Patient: sex M, age 50
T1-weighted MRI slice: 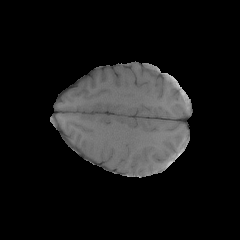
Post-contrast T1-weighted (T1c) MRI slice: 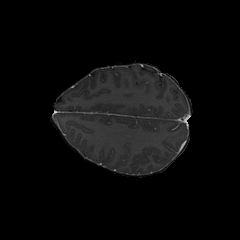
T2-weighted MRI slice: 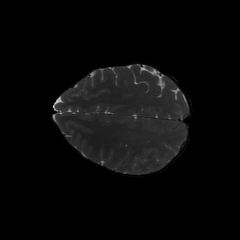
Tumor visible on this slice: no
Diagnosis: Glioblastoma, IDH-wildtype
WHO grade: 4